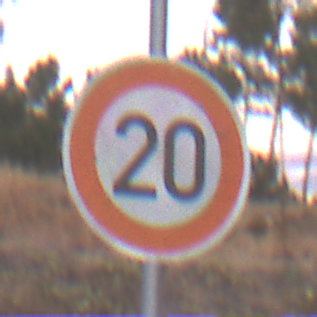
Verkehrszeichen: Geschwindigkeit20
Umgebung: Outdoor, Suburban
Tageszeit: SunriseSunset
Wetter: PartlyCloudy
Licht: Natural
Jahreszeit: NotSpecified
Kontrast: LowContrast